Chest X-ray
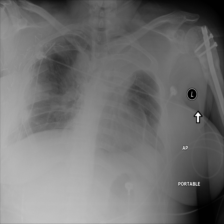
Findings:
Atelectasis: negative
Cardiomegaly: negative
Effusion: negative
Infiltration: negative
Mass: positive
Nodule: negative
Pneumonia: negative
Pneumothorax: positive
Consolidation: negative
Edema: negative
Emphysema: negative
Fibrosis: negative
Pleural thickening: negative
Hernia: negative